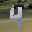
Label: 4